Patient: sex F, age 33
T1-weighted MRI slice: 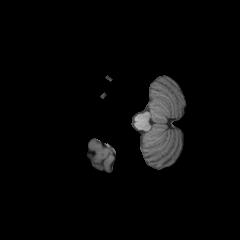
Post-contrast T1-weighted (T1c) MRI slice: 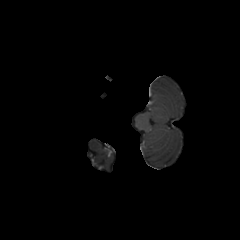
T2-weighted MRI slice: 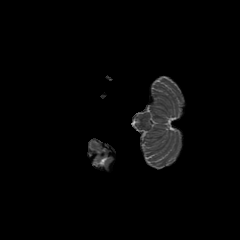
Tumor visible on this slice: no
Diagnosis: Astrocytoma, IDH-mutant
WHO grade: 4